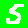
Digit: 5